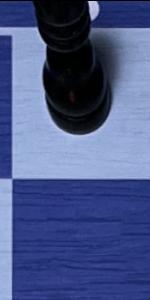
Label: Empty